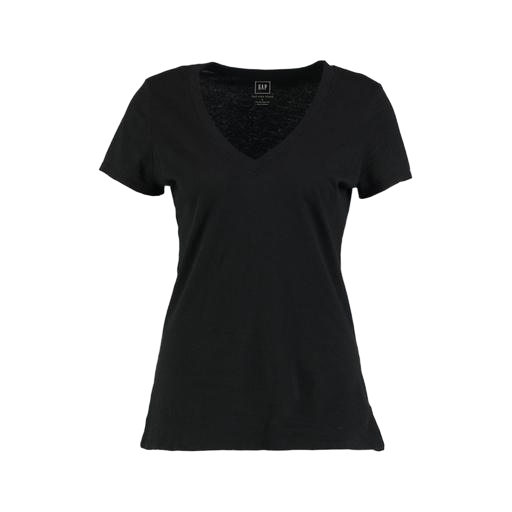
black v-neck t-shirt only macy, black women's jersey v-neck t-shirt, deep vee tee, white background